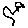
Label: bird